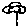
Label: flower